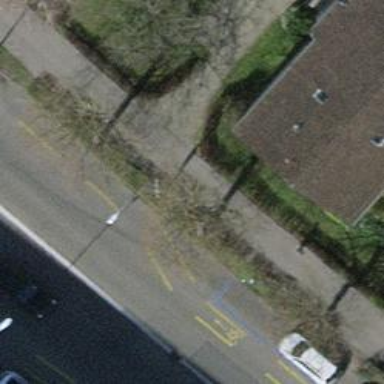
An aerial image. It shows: Avenue lined with trees.